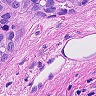
Metastatic tissue present: no